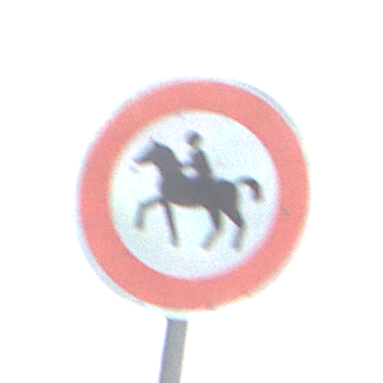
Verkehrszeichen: VerbotReiter
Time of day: MorningAfternoon
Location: Outdoor (Nature)
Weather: PartlyCloudy
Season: NotSpecified
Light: Natural